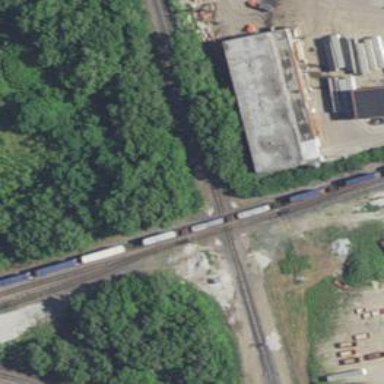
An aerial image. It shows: Railway junction.